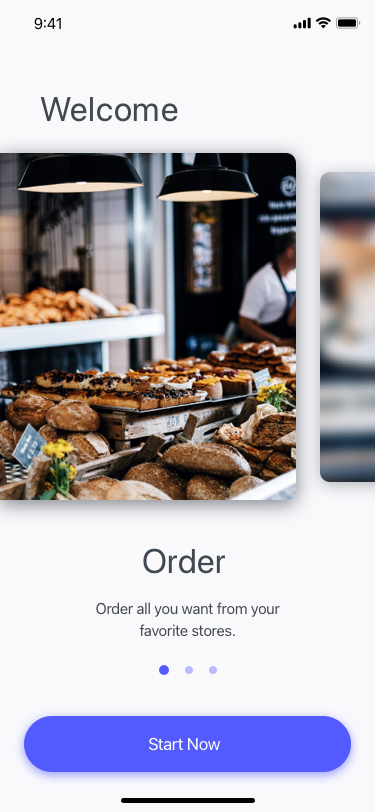
Text in this UI design:
Start Now
Order all you want from your
favorite stores.
Order
Welcome